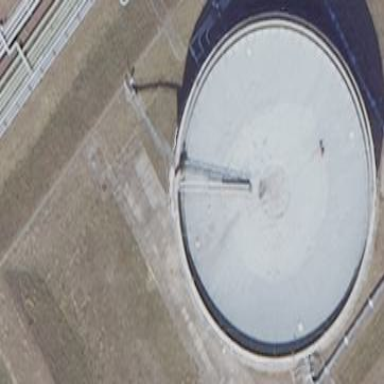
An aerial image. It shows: Storage tank which is man-made and housed in building.